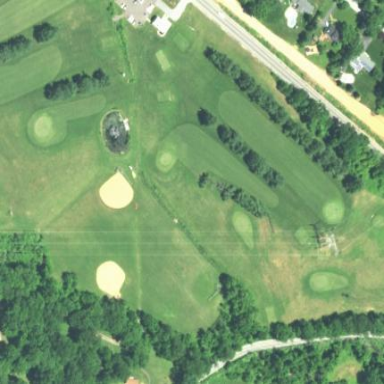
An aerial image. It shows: Golf course.